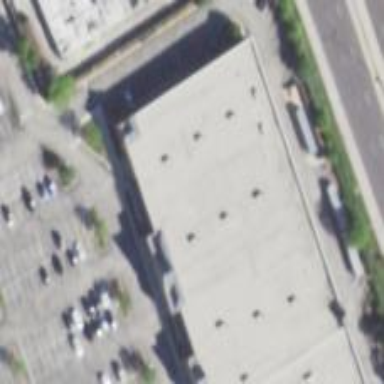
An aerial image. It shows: Retail building.